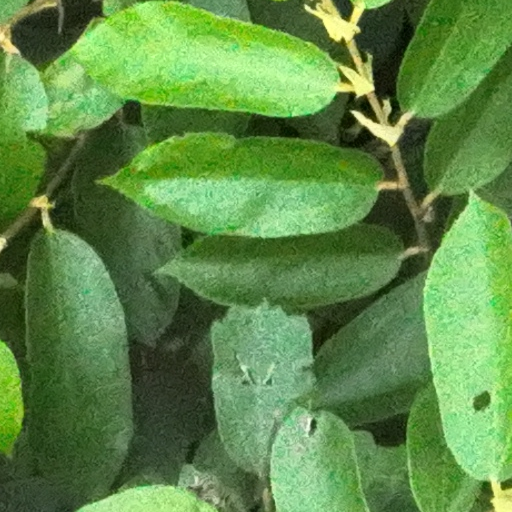
Species: Luehea seemannii
GBIF accepted scientific name: Luehea seemannii
Crown area (m\u00b2): 155.706